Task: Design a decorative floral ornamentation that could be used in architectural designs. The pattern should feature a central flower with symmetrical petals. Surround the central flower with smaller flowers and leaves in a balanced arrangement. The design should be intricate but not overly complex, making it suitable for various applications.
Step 1450:
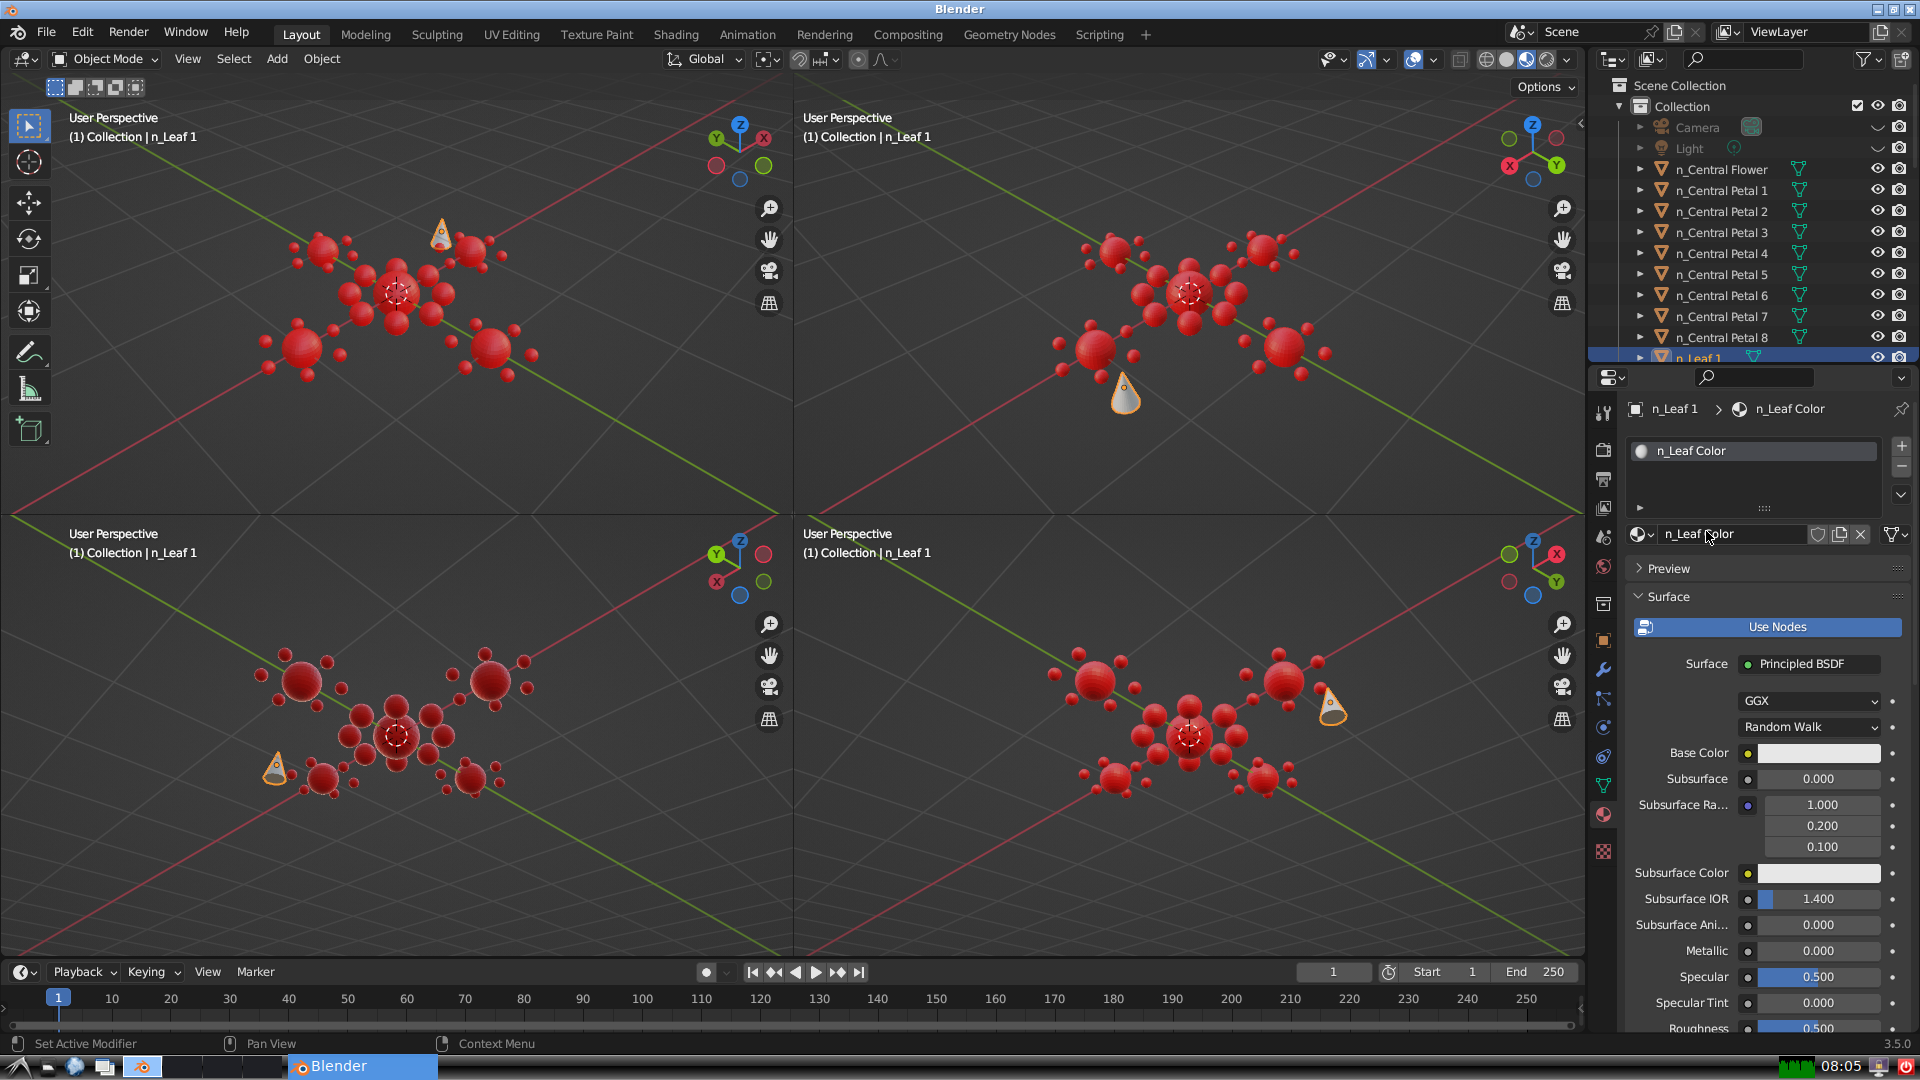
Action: {"mouse_move": [1816, 750]}